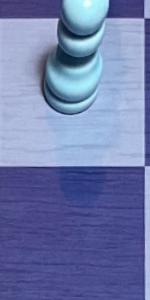
Label: Empty